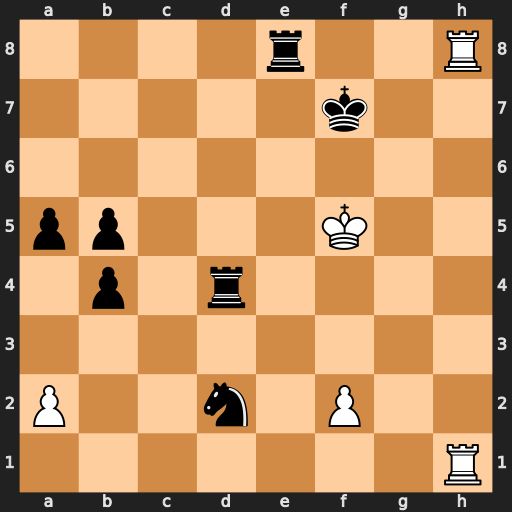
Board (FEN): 4r2R/5k2/8/pp3K2/1p1r4/8/P2n1P2/7R
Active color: w
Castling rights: -
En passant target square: -
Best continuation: R1h7#